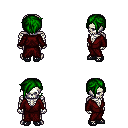
a pixel art fantasy rpg character, male body template, skeleton, red robe, metal pants, green pixie cut hairstyle, ghillies, four views (front, back, left, right), 2x2 character sprite sheet, small pixel art, hard edges, no anti-aliasing